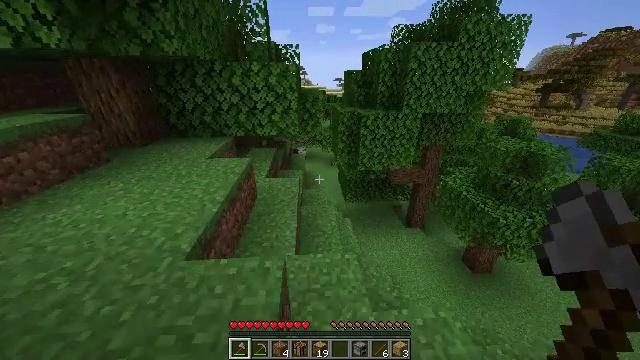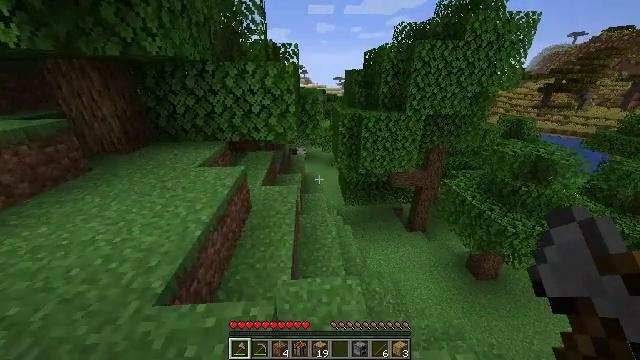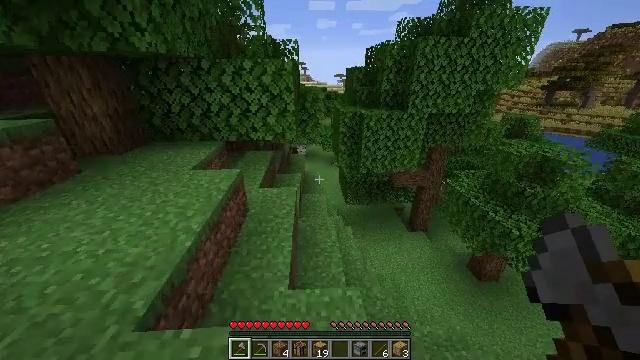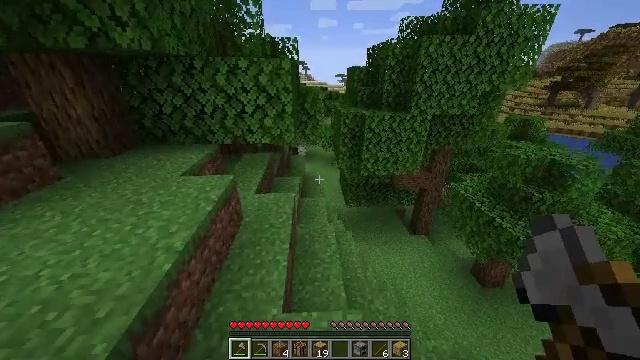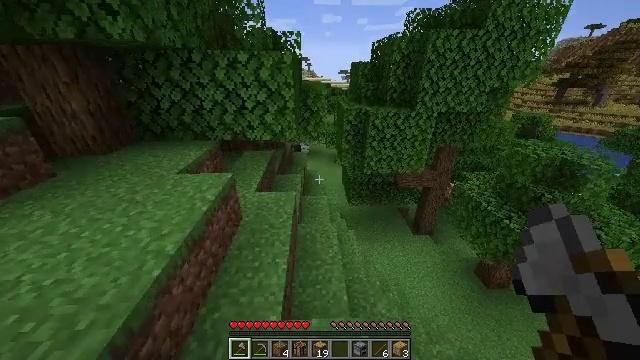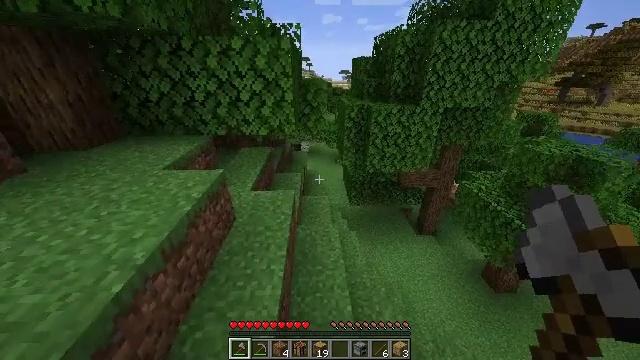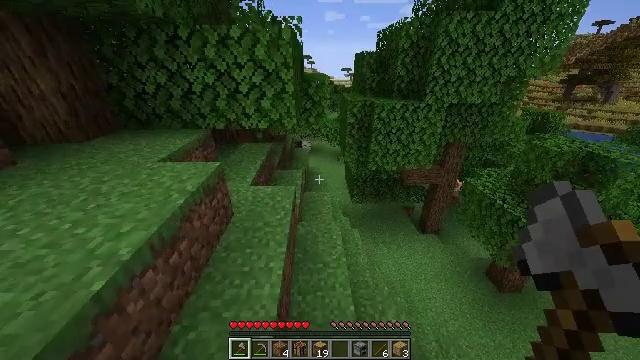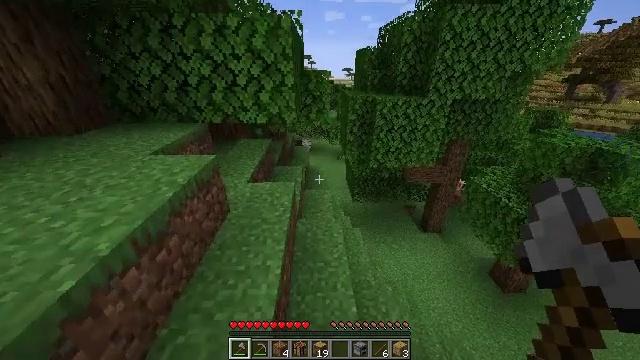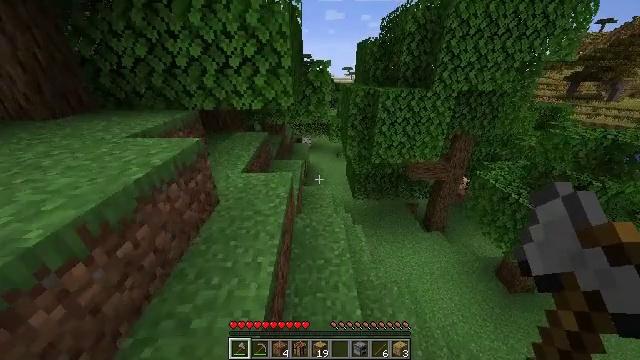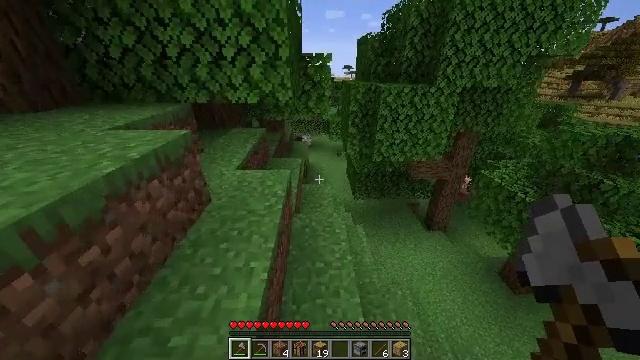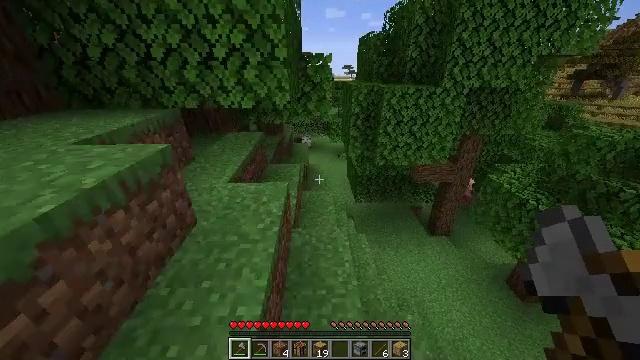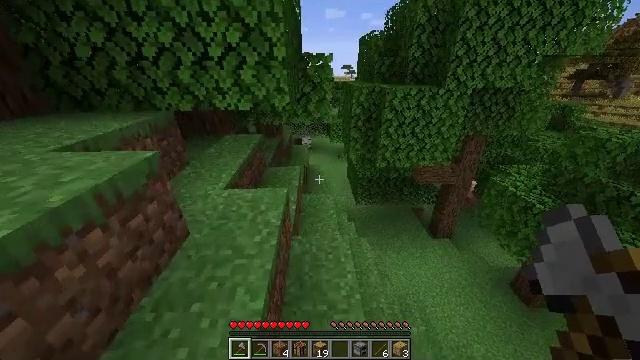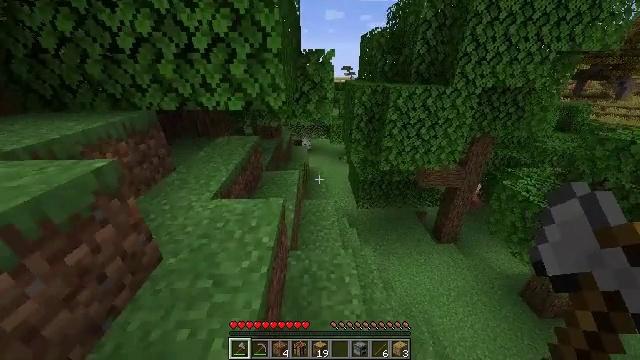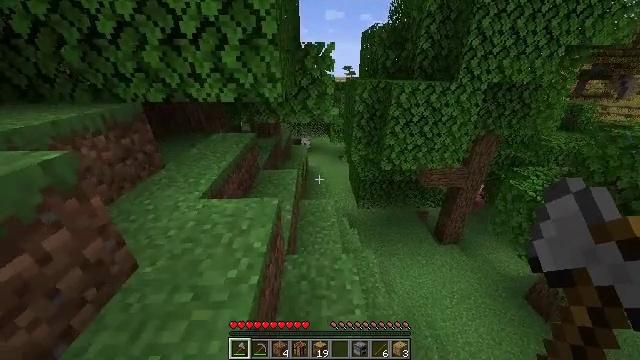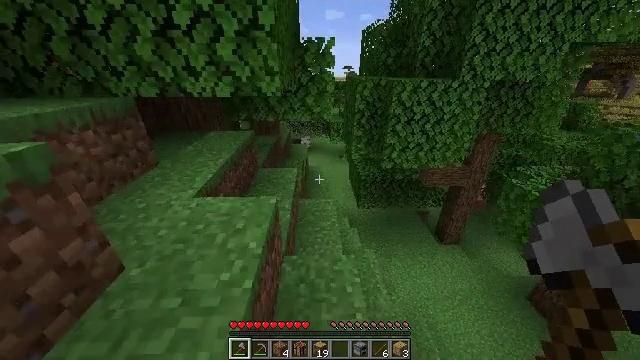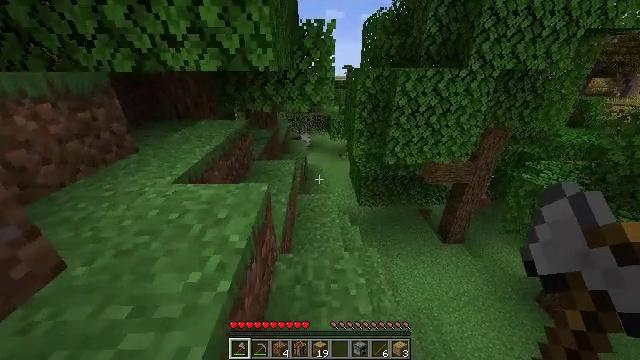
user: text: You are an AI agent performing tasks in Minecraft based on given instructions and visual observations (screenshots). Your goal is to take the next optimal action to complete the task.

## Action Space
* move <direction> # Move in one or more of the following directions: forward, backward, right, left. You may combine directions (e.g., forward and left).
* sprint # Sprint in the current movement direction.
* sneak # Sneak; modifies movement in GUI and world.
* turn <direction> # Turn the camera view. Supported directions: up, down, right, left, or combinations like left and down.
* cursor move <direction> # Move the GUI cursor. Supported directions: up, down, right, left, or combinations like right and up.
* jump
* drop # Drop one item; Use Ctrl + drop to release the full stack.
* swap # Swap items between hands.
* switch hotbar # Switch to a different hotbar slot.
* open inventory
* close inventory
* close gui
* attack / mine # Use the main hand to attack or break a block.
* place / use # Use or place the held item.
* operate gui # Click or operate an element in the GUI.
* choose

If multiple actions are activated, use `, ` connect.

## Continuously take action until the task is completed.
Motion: motion action
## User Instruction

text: Collect tall seagrass by holding left button.
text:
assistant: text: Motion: move forward, sprint
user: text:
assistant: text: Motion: move forward, sprint
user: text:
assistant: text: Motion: move forward, sprint
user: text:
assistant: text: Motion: move forward, sprint
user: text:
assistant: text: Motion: move forward, sprint
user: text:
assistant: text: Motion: move forward, sprint
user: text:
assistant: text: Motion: move forward, sprint
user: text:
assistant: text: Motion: move forward, sprint
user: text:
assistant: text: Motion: move forward, sprint
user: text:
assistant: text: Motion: move forward, sprint
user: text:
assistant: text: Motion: move forward, sprint
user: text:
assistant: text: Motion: move forward, sprint
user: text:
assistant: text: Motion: move forward, sprint
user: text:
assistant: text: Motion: move forward, sprint
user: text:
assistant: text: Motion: move forward, sprint
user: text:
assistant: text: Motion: move forward, sprint
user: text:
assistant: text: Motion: move forward, sprint
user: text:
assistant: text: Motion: move forward, sprint
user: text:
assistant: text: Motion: move forward, sprint
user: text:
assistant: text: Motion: move forward, sprint
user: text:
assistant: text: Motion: move forward, sprint
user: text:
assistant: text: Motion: move forward, sprint
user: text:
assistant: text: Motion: move forward, sprint, turn up
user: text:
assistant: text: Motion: move forward, sprint, turn up
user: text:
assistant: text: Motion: move forward, sprint
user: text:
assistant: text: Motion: move forward, sprint
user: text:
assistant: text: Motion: move forward, sprint
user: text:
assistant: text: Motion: move forward, sprint, turn down
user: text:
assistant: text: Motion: move forward, sprint
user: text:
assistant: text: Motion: move forward, sprint